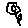
Label: flower